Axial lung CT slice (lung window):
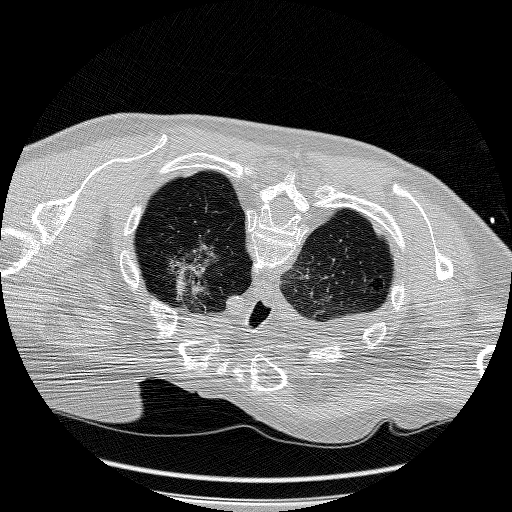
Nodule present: no